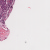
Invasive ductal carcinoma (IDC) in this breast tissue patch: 1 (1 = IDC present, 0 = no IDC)